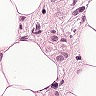
Metastatic tissue present: yes